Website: apple
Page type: billing-address
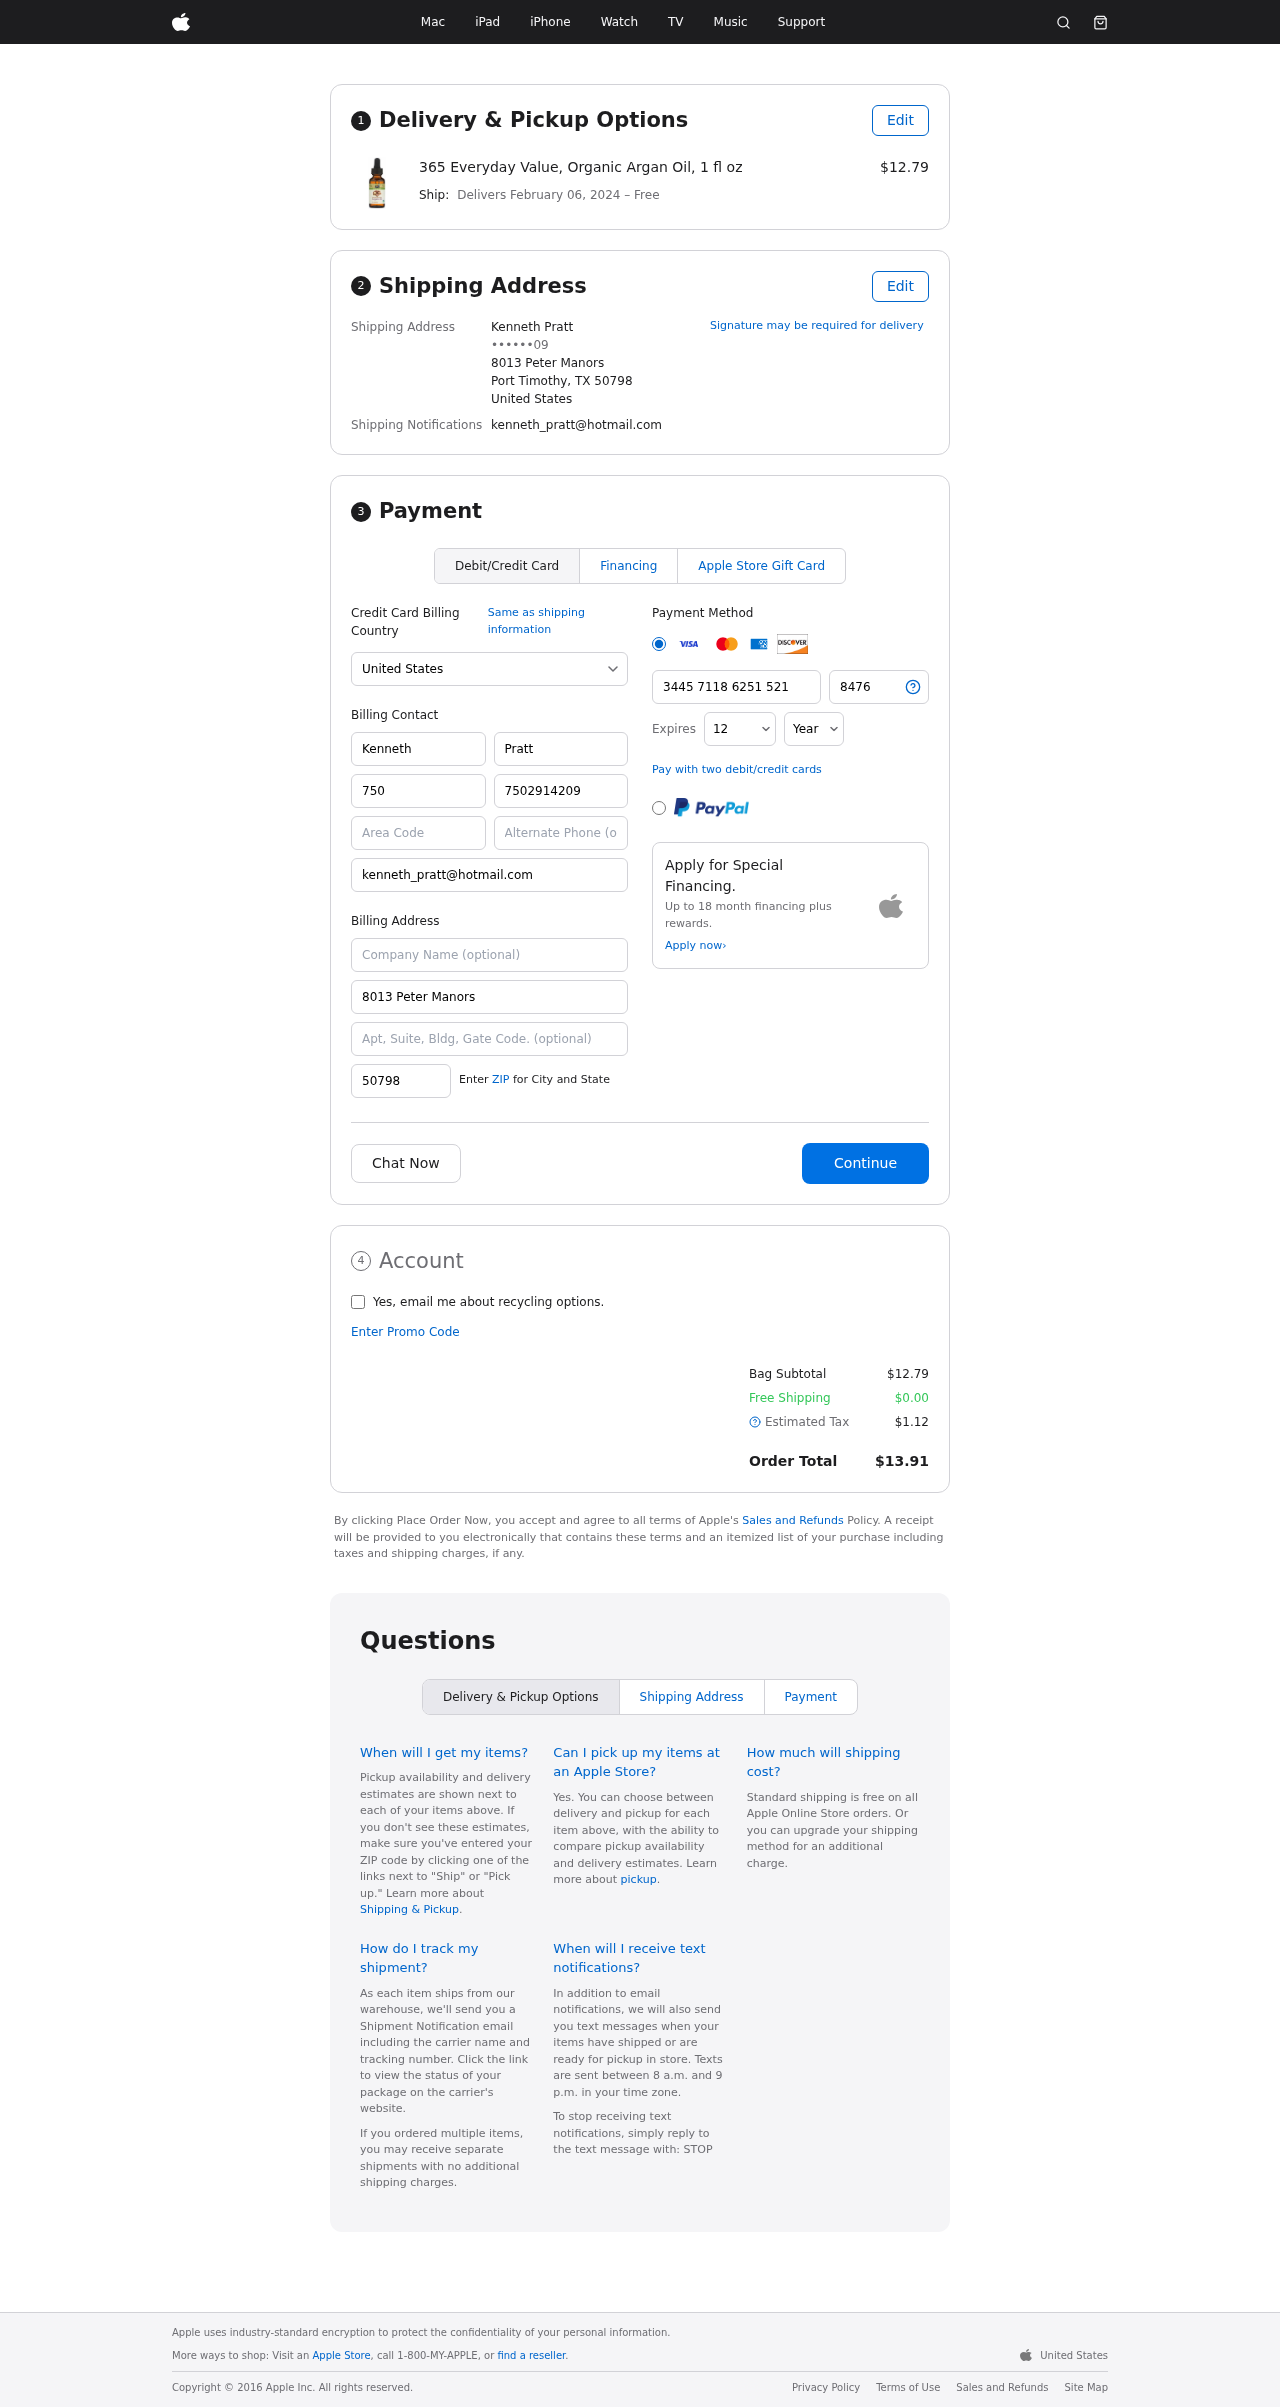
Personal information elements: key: PII_CARD_CVV
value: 8476
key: PII_CARD_EXPIRY_MONTH
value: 12
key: PII_CARD_EXPIRY_YEAR
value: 30
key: PII_CARD_NUMBER
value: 3445 7118 6251 521
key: PII_CITY_STATE_ZIP
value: Port Timothy, TX 50798
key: PII_COUNTRY
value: United States
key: PII_EMAIL
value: kenneth_pratt@hotmail.com
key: PII_FULLNAME
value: Kenneth Pratt
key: PII_STREET
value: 8013 Peter Manors
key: PII_PHONE_MASKED
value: ••••••09
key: PII_BILLING_FIRSTNAME
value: Kenneth
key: PII_BILLING_LASTNAME
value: Pratt
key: PII_BILLING_PHONE_AREA
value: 750
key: PII_BILLING_PHONE
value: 7502914209
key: PII_BILLING_EMAIL
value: kenneth_pratt@hotmail.com
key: PII_BILLING_STREET
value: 8013 Peter Manors
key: PII_BILLING_POSTCODE
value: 50798
Product elements: key: PRODUCT1_NAME
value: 365 Everyday Value, Organic Argan Oil, 1 fl oz
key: PRODUCT1_PRICE
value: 12.79
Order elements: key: ORDER_DELIVERY_DATE
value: February 06, 2024
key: ORDER_SUBTOTAL
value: $12.79
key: ORDER_SHIPPING_COST
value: $0.00
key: ORDER_TAX
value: $1.12
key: ORDER_TOTAL
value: $13.91